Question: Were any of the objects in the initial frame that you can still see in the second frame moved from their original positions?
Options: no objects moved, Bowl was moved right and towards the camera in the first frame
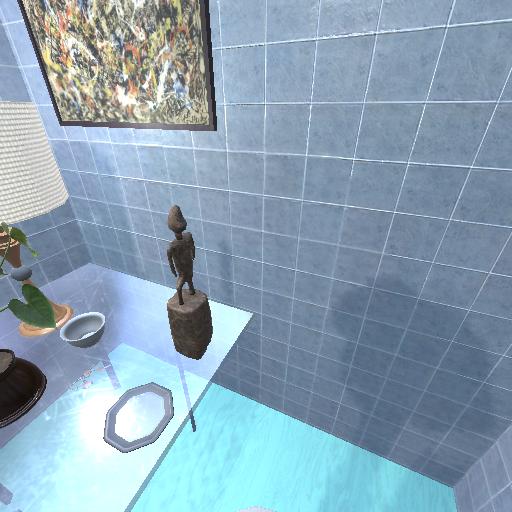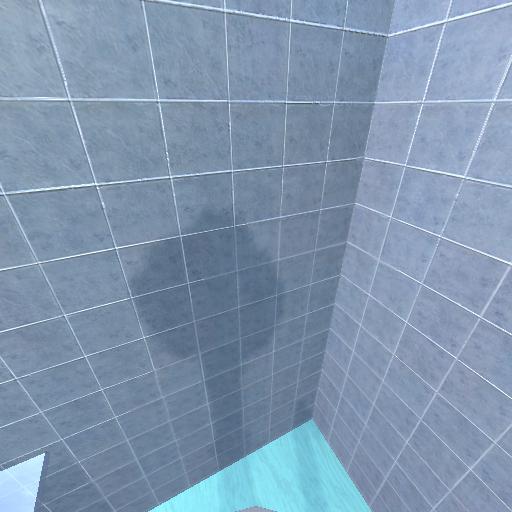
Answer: no objects moved